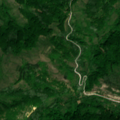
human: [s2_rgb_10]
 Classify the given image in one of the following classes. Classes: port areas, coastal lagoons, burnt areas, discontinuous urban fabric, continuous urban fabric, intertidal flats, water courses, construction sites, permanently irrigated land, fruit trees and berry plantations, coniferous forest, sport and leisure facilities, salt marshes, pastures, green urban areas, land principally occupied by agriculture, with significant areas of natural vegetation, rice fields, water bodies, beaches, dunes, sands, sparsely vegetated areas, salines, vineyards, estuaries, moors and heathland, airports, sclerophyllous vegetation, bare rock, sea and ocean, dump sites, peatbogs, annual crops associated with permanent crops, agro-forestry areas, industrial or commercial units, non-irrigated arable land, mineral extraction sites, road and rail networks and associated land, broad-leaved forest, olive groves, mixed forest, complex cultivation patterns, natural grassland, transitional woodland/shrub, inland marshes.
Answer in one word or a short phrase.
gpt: complex cultivation patterns, land principally occupied by agriculture, with significant areas of natural vegetation, broad-leaved forest, transitional woodland/shrub